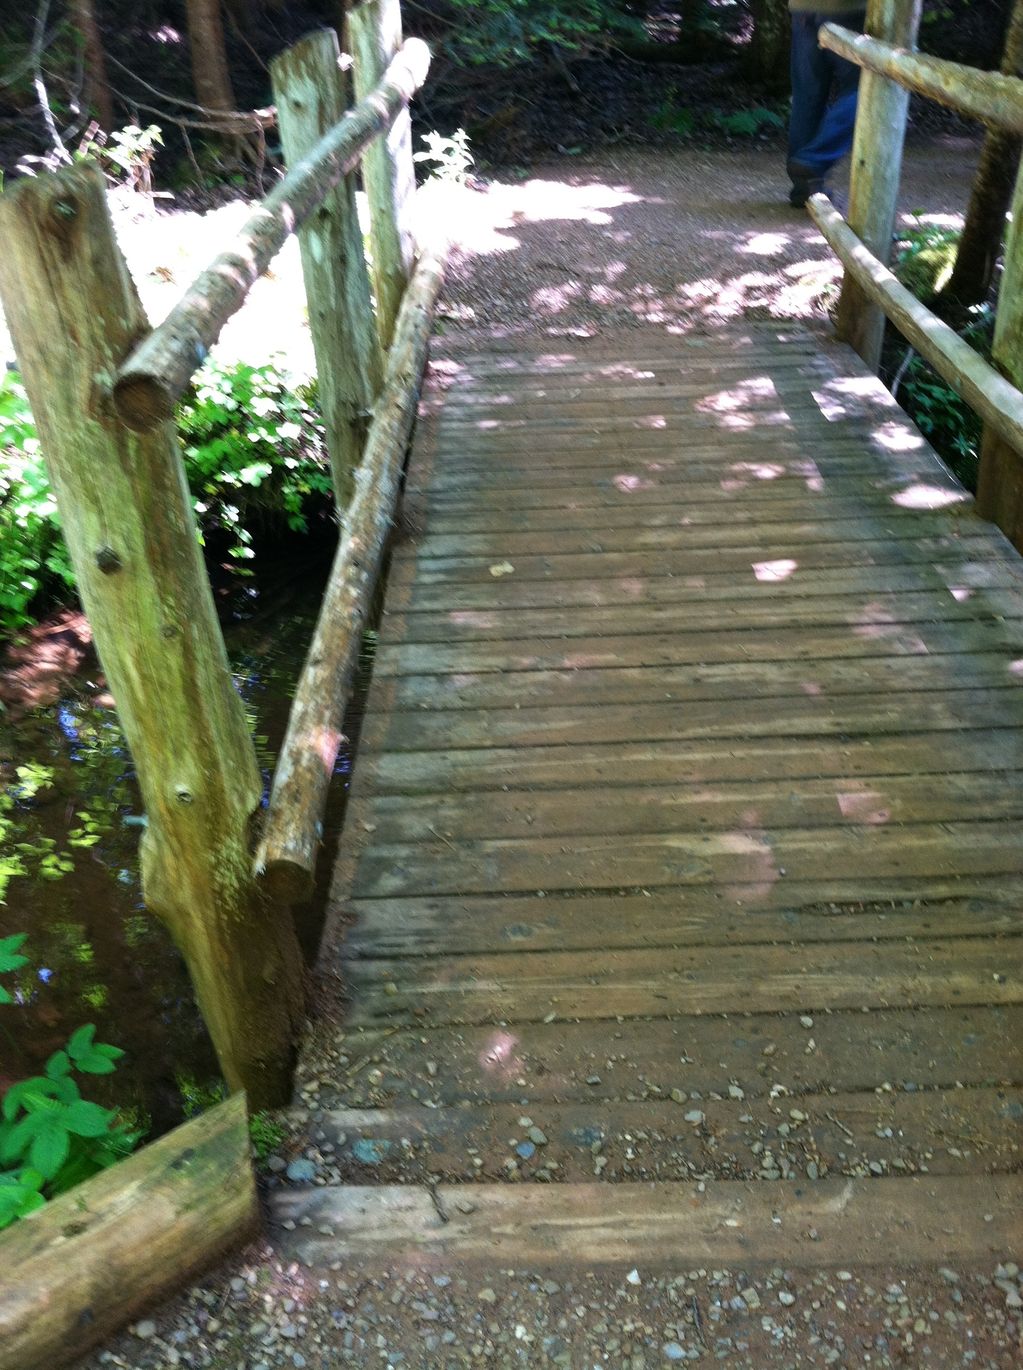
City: charlottetown